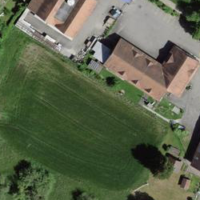
EUNIS habitat code: 25
Species observed at this site:
Corvus corone
Troglodytes troglodytes
Fringilla coelebs
Aegithalos caudatus
Carduelis carduelis
Turdus merula
Columba palumbus
Phylloscopus collybita
Phalacrocorax carbo
Phylloscopus inornatus
Parus major
Erithacus rubecula
Milvus milvus
Pica pica
Regulus regulus
Picus viridis
Motacilla alba